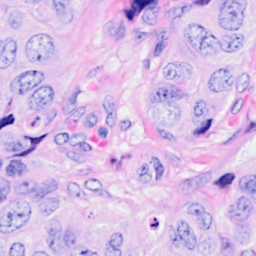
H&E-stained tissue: Breast